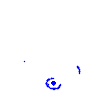
Particle: electron